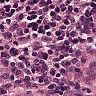
Metastatic tissue present: yes